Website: apple
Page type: billing-address
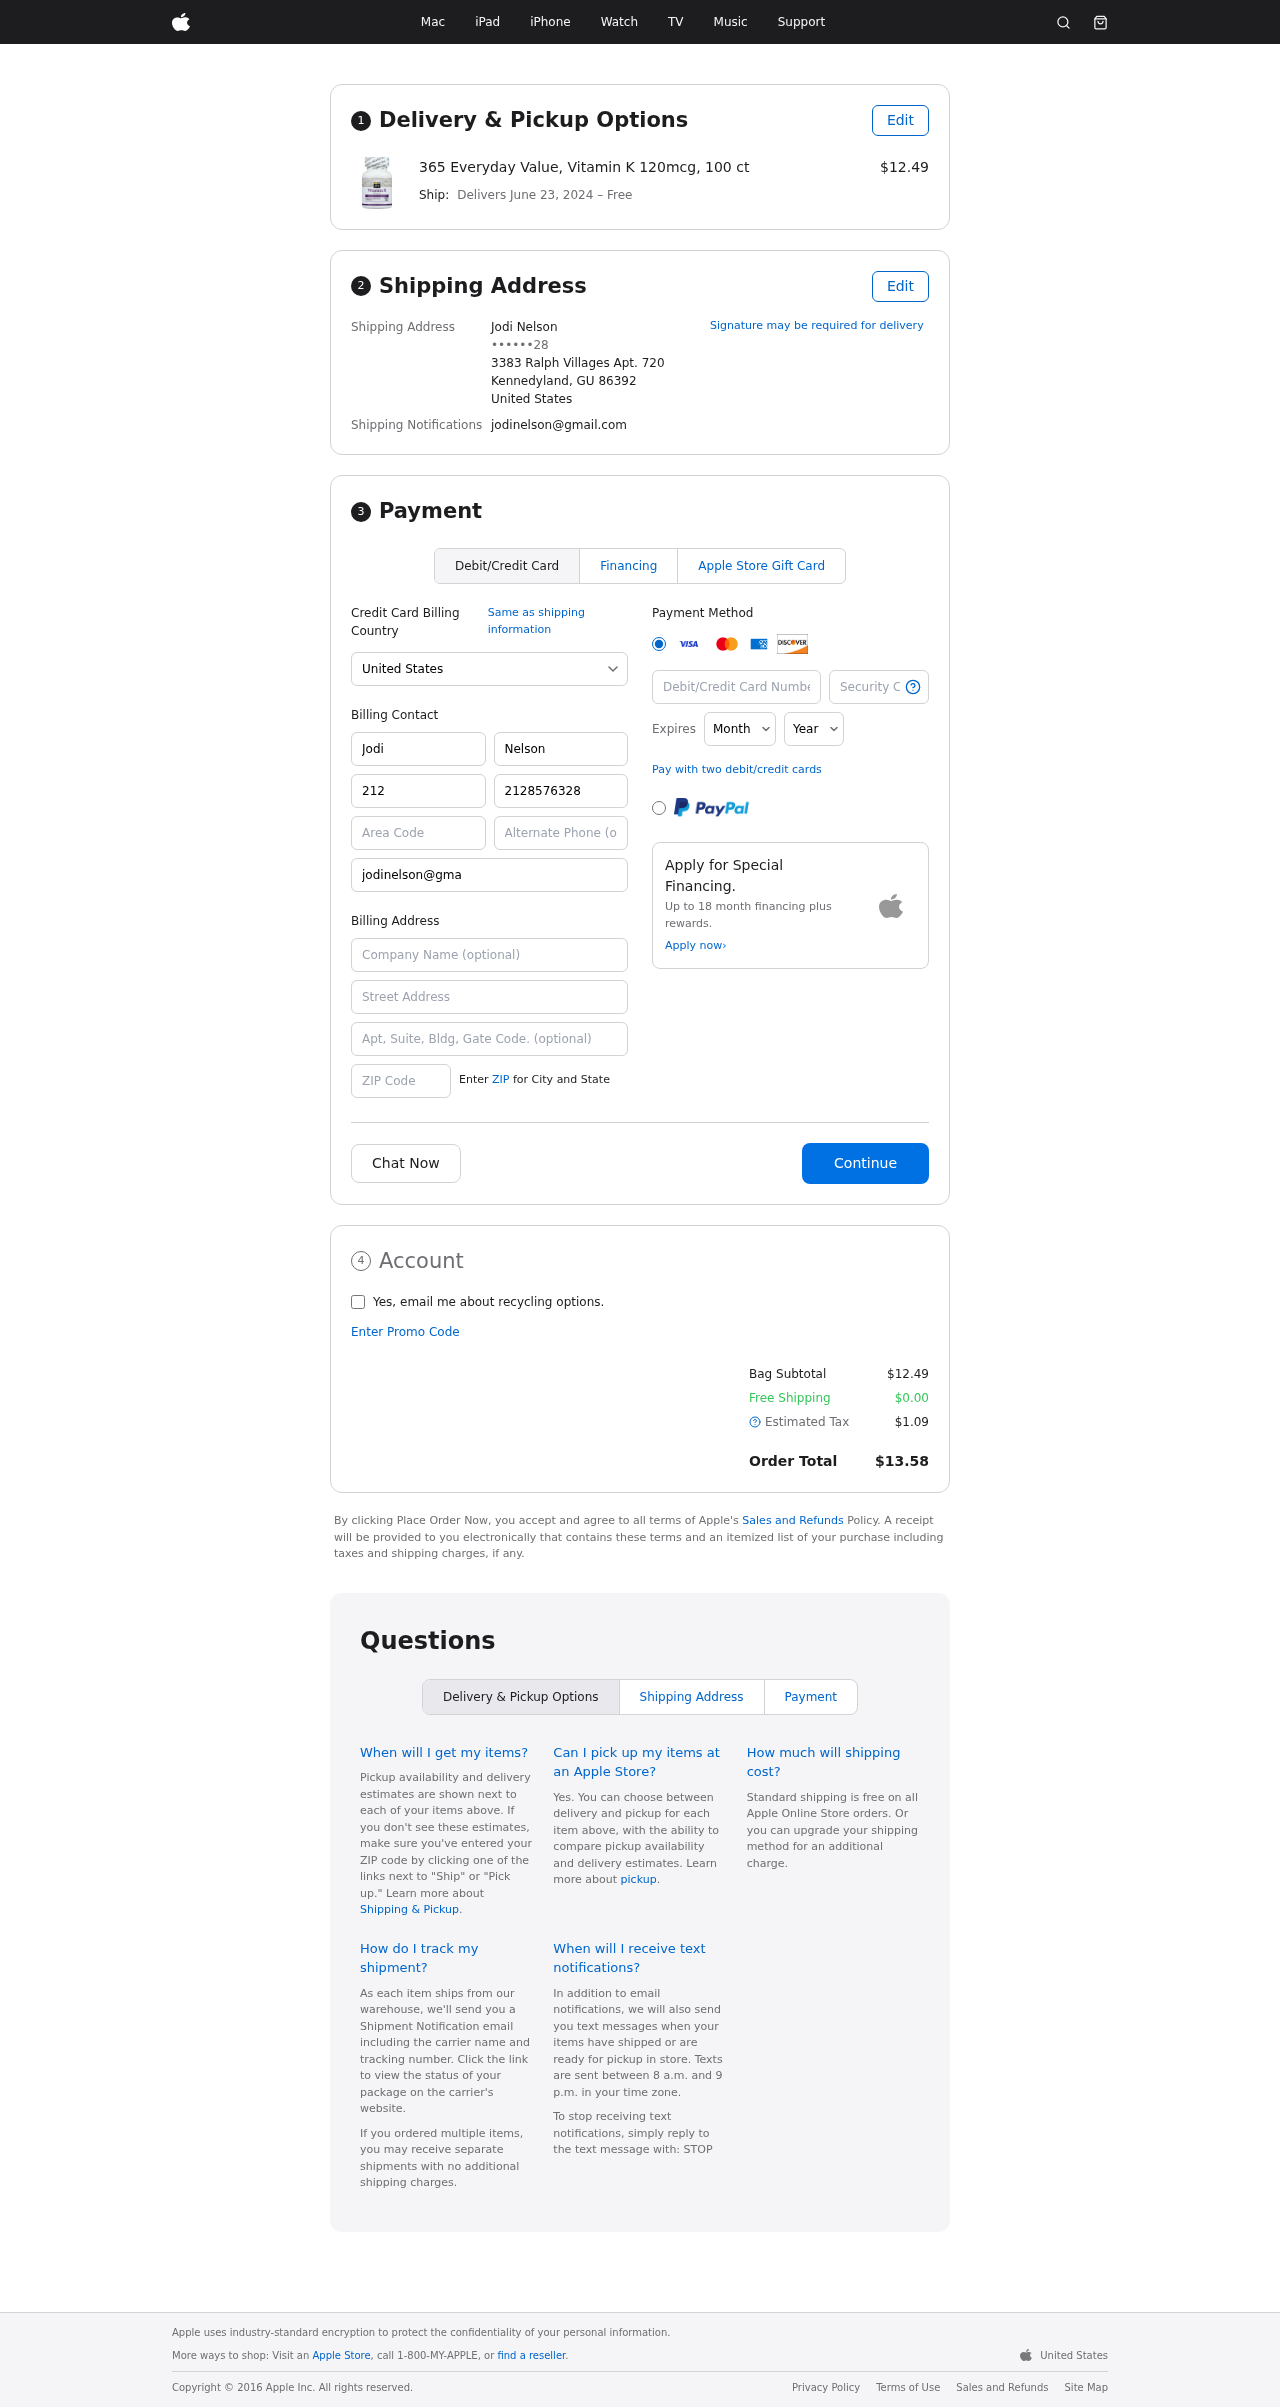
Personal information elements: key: PII_CARD_CVV
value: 507
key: PII_CARD_EXPIRY_MONTH
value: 08
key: PII_CARD_EXPIRY_YEAR
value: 30
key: PII_CARD_NUMBER
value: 6551 6091 8813 5063
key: PII_CITY_STATE_ZIP
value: Kennedyland, GU 86392
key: PII_COUNTRY
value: United States
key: PII_EMAIL
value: jodinelson@gmail.com
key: PII_FULLNAME
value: Jodi Nelson
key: PII_STREET
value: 3383 Ralph Villages Apt. 720
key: PII_PHONE_MASKED
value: ••••••28
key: PII_BILLING_FIRSTNAME
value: Jodi
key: PII_BILLING_LASTNAME
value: Nelson
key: PII_BILLING_PHONE_AREA
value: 212
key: PII_BILLING_PHONE
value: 2128576328
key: PII_BILLING_EMAIL
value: jodinelson@gmail.com
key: PII_BILLING_COMPANY
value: Wilson, Wyatt and Levy
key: PII_BILLING_STREET
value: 3383 Ralph Villages Apt. 720
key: PII_BILLING_POSTCODE
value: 86392
Product elements: key: PRODUCT1_NAME
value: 365 Everyday Value, Vitamin K 120mcg, 100 ct
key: PRODUCT1_PRICE
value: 12.49
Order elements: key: ORDER_DELIVERY_DATE
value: June 23, 2024
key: ORDER_SUBTOTAL
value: $12.49
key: ORDER_SHIPPING_COST
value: $0.00
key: ORDER_TAX
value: $1.09
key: ORDER_TOTAL
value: $13.58